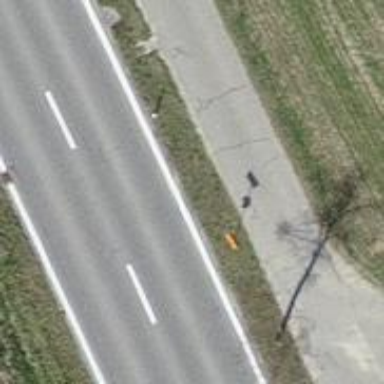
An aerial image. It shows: Pole supporting roof covering pipeline marker.